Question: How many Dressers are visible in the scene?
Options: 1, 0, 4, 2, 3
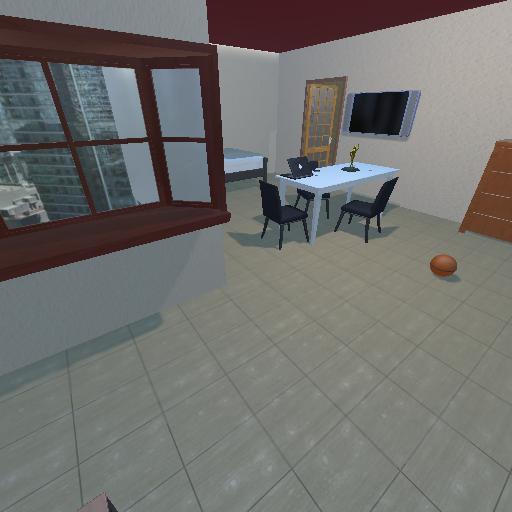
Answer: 1